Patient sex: M
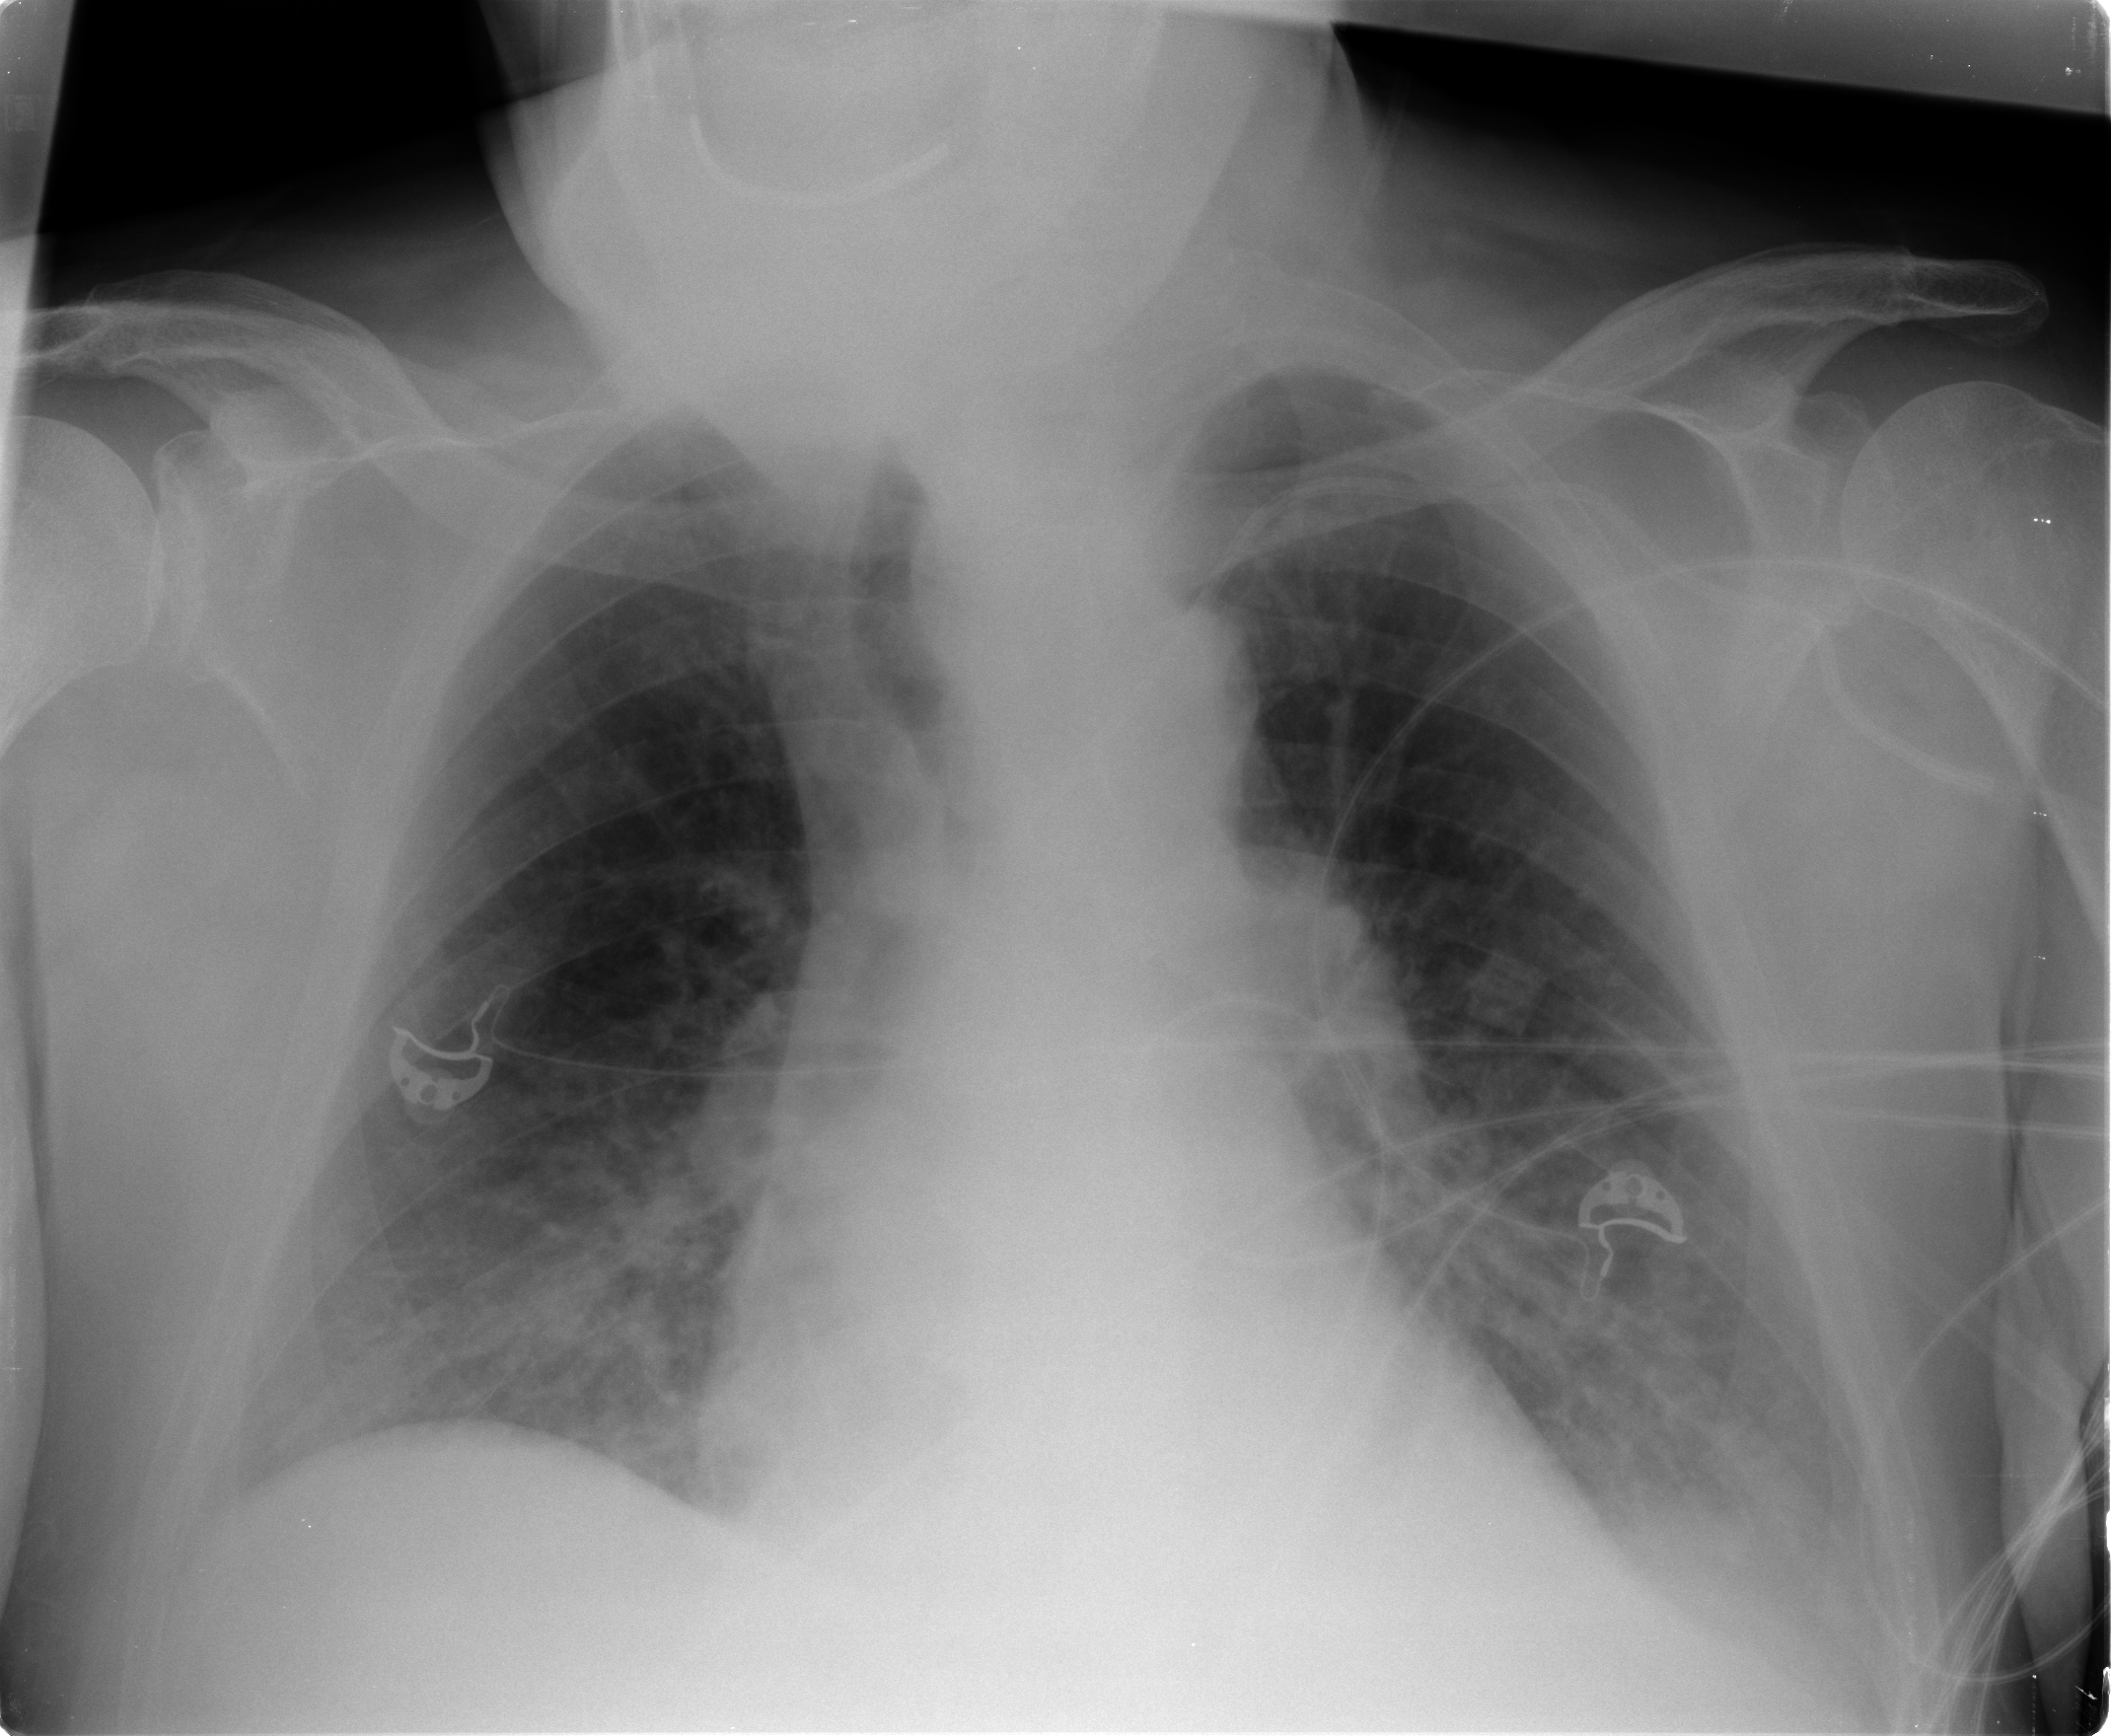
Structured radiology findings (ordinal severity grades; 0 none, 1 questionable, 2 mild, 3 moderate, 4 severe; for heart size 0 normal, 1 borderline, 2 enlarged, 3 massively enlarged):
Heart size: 1
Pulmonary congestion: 1
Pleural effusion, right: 0
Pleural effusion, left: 2
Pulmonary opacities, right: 1
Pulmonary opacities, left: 1
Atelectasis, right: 2
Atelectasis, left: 2